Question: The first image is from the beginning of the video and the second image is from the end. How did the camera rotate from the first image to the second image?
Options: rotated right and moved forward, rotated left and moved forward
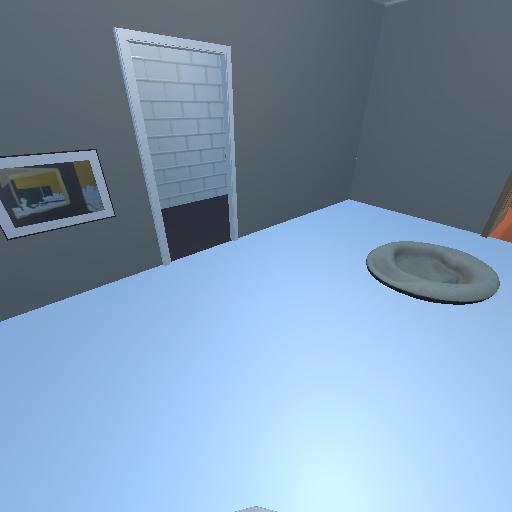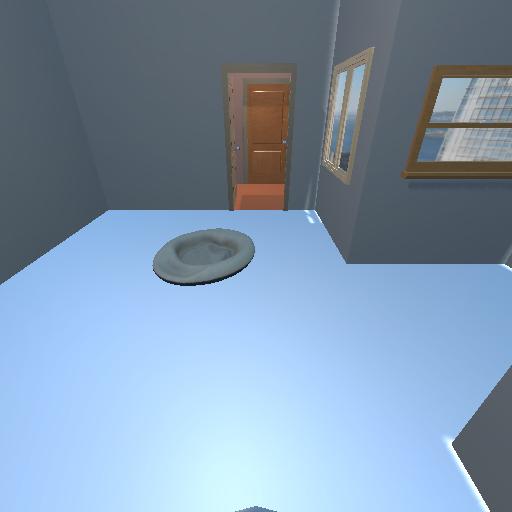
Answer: rotated right and moved forward